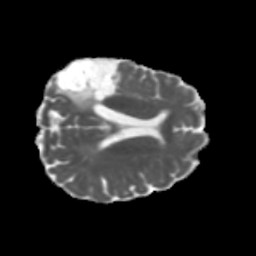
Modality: MD
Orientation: axial
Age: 59
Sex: female
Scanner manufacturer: siemens
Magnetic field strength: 3 T
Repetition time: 5.47 s
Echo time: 0.0854 s